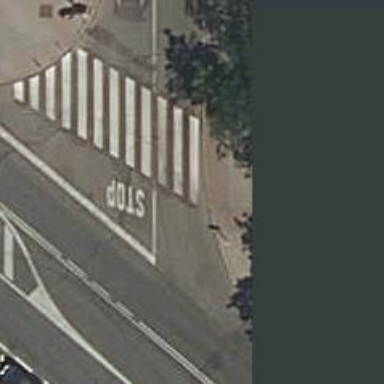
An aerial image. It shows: Uncontrolled zebra crossing on the road.